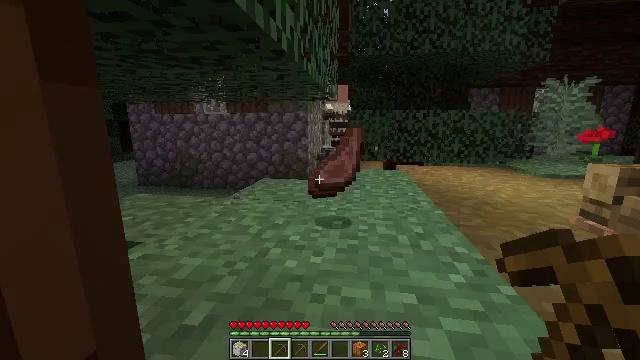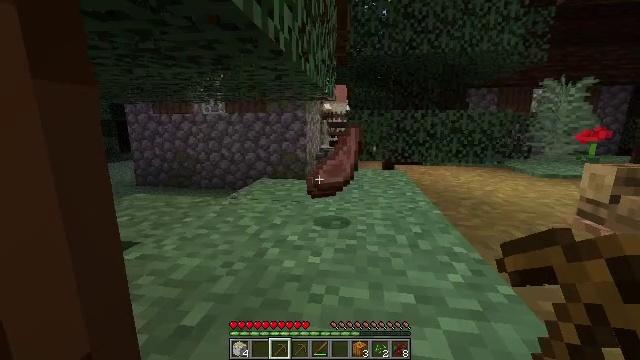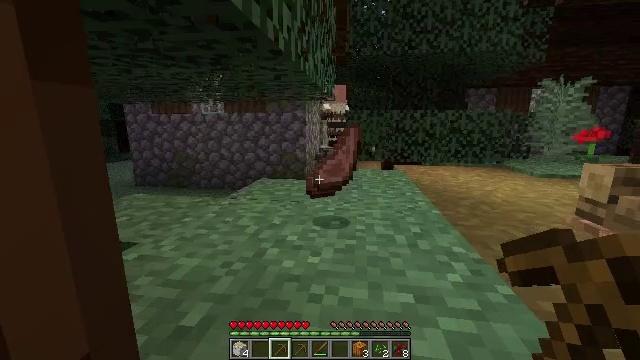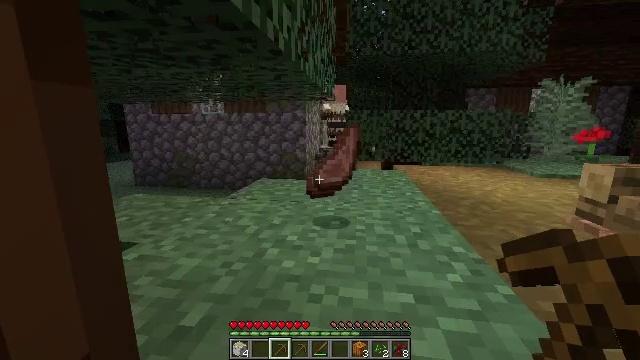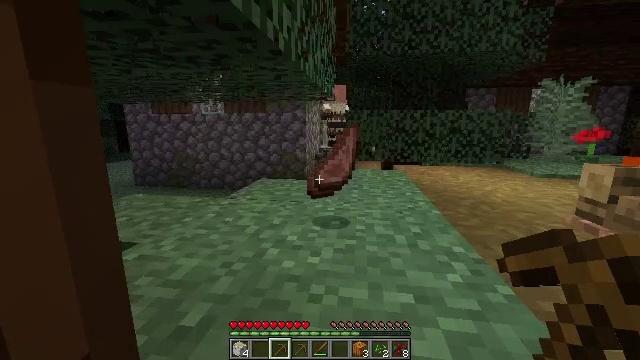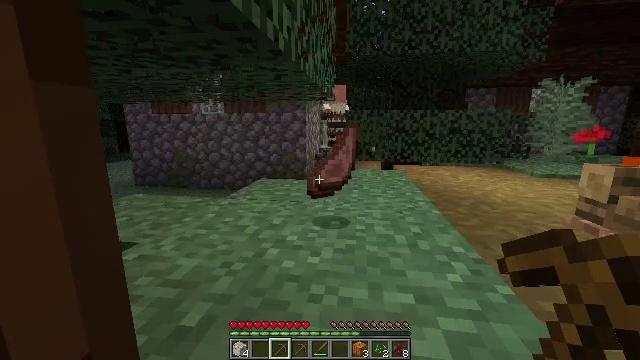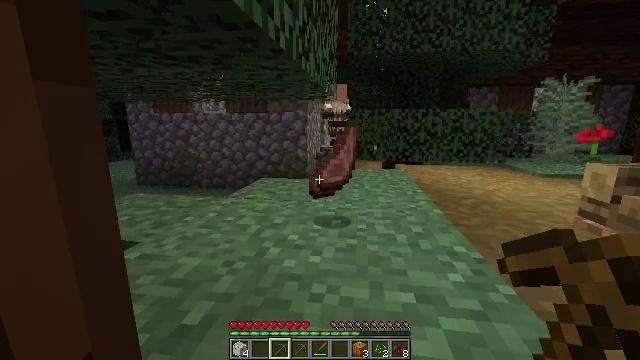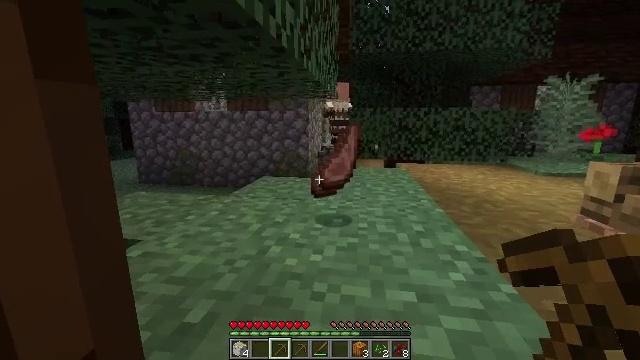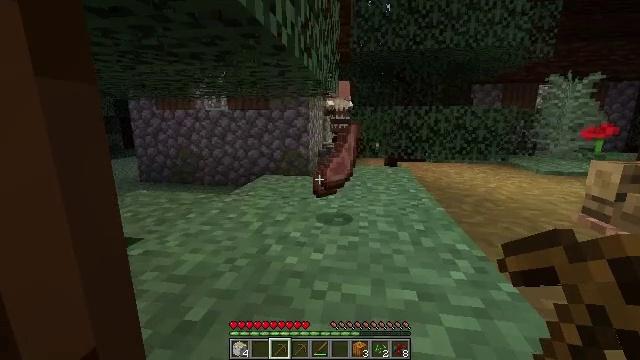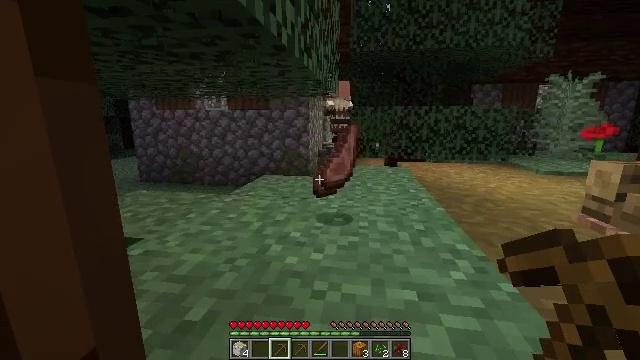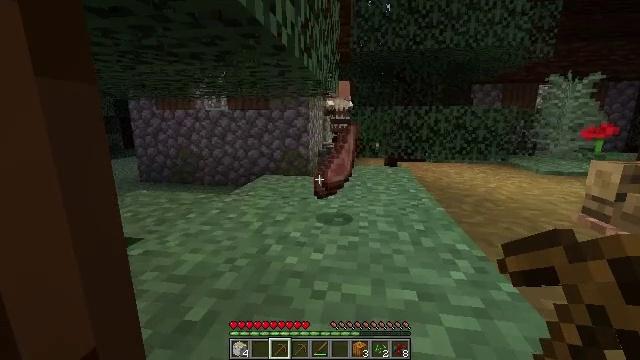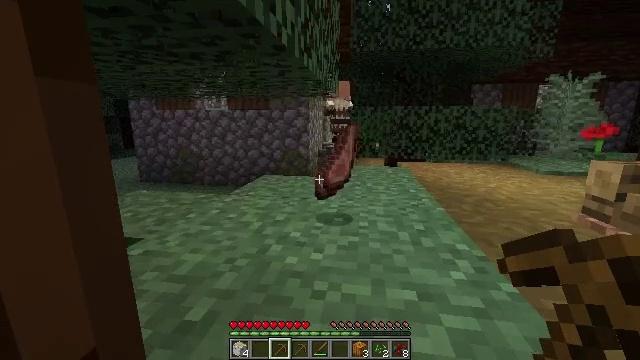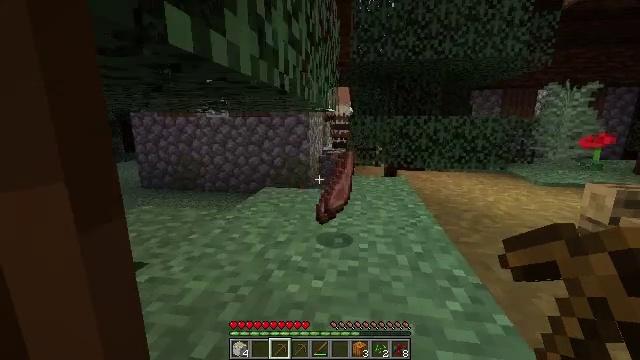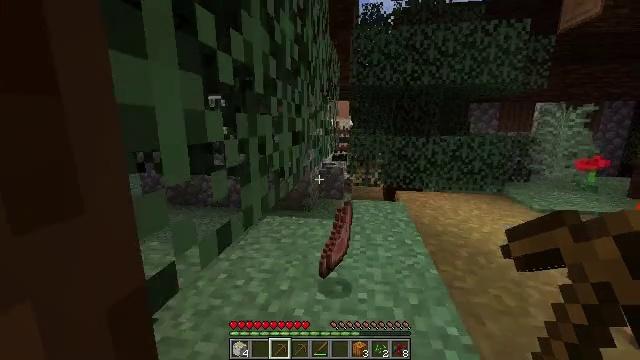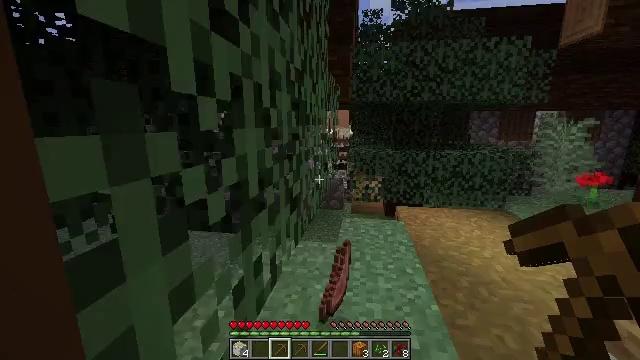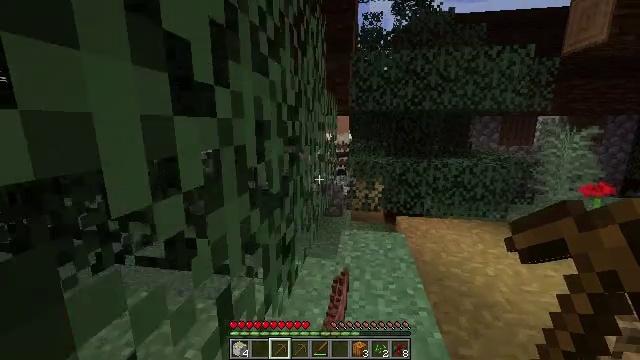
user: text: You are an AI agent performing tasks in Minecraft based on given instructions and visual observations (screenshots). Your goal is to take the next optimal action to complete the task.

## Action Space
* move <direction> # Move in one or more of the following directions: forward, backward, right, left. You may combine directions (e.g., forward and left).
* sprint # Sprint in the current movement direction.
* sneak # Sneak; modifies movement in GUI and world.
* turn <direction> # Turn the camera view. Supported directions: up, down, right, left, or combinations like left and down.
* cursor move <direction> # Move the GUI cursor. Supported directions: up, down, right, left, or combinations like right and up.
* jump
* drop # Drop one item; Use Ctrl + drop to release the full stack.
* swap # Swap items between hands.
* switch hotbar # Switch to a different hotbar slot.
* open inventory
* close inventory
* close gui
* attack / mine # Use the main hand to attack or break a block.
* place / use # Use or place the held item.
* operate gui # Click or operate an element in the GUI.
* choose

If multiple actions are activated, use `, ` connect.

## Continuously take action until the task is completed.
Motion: motion action
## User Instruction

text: Collect spruce leaves for landscaping.
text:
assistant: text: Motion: move forward
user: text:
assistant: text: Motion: move forward
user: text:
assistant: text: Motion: move forward
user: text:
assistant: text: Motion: move forward
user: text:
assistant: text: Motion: move forward
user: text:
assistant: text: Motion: move forward
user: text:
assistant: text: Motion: move forward
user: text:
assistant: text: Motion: move forward
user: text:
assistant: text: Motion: move forward
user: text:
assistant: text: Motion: move forward
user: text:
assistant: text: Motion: move forward
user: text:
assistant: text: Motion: move forward, jump
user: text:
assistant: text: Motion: move forward, jump
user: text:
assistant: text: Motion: move forward, jump
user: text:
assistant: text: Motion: move forward, jump
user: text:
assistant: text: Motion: move forward, jump
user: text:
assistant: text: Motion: move forward
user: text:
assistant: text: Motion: move forward
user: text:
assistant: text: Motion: move forward
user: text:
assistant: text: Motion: move forward
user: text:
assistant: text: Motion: move forward
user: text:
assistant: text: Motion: move forward
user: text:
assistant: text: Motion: move forward
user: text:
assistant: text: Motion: no_op
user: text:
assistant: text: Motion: turn down
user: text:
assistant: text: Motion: turn down
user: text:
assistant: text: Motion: no_op
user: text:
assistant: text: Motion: move forward
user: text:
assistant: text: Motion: move forward
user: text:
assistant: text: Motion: move forward